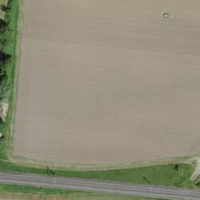
EUNIS habitat code: 24
Species observed at this site:
Cyperus esculentus